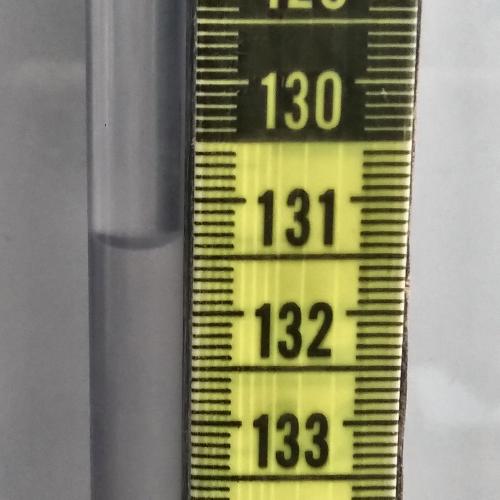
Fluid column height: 131.4 cm